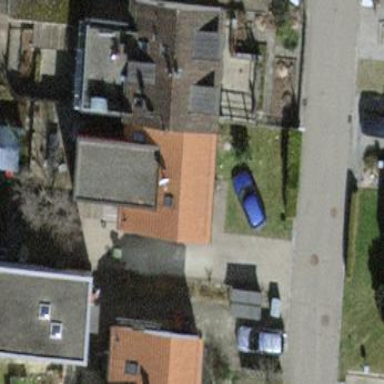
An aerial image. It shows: Semidetached house.